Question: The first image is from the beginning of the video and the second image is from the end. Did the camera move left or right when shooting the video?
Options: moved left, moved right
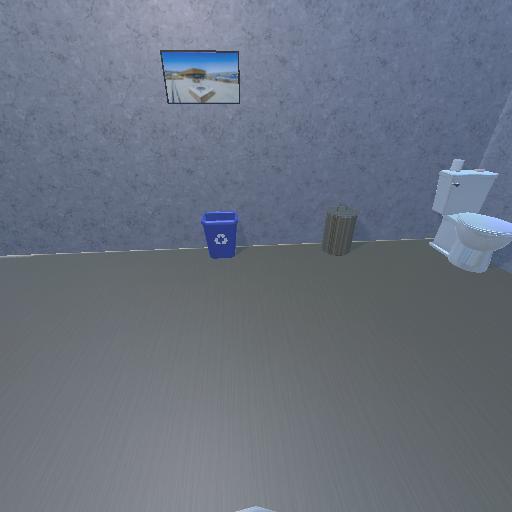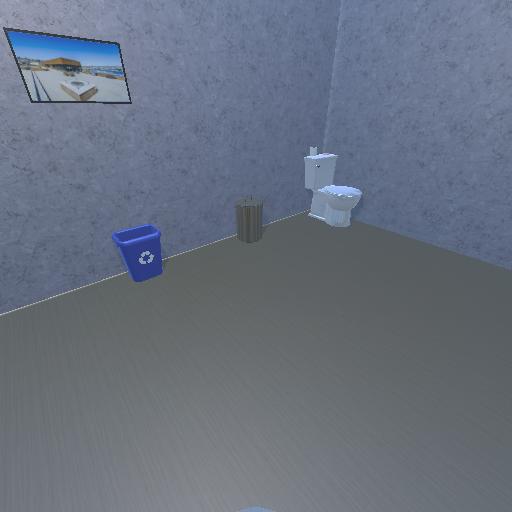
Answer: moved left